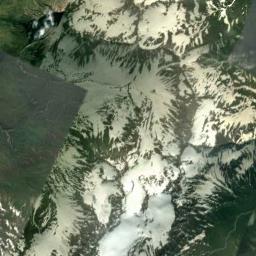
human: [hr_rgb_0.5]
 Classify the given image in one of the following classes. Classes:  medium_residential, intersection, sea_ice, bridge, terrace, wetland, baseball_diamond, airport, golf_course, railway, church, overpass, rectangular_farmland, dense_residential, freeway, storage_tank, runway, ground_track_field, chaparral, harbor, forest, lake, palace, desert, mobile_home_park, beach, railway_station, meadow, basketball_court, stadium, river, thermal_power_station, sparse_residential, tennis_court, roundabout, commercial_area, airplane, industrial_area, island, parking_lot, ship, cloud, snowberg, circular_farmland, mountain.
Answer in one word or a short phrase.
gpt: snowberg